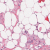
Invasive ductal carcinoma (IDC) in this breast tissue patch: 0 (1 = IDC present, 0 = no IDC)